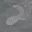
Label: 2